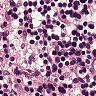
Metastatic tissue present: no